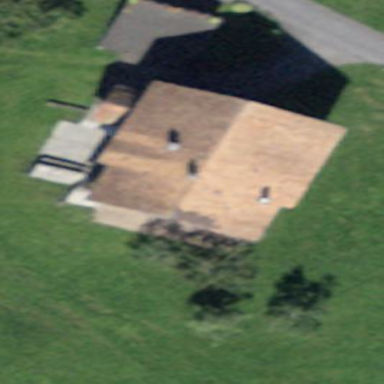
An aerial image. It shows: Farm building.